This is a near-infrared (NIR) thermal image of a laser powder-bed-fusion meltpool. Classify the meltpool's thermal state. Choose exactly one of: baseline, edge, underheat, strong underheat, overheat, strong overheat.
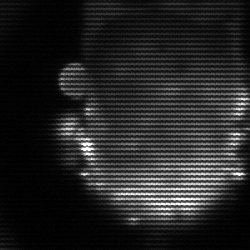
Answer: baseline